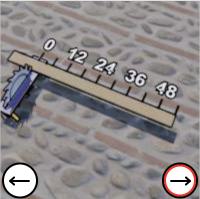
Task: length
Answer: 54
First scale value: 12.0